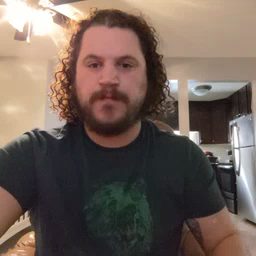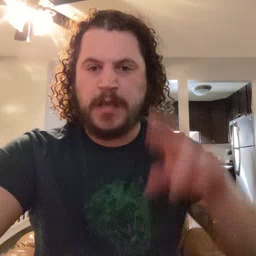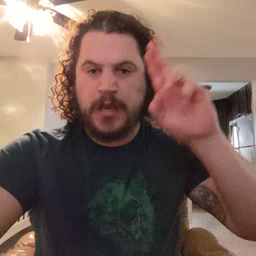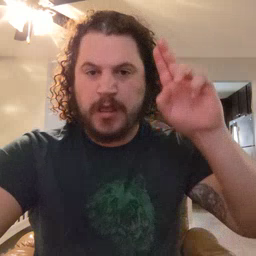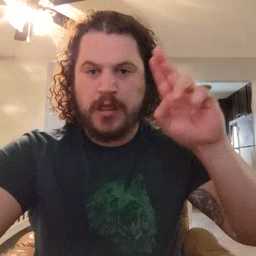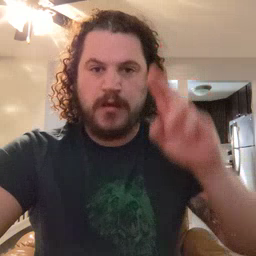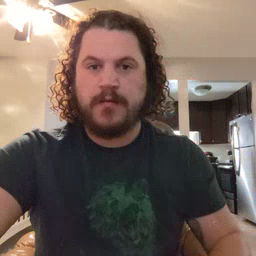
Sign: uncle